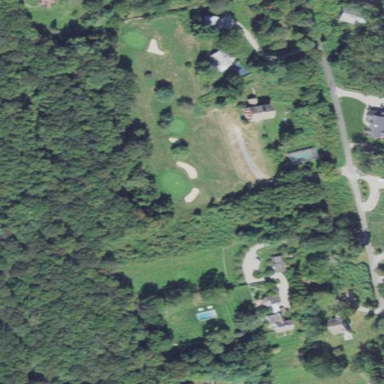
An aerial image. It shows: Golf course surrounded by greenery.